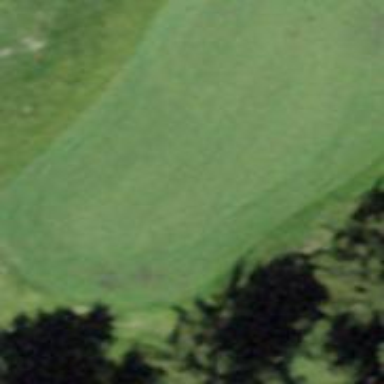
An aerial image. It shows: Picturesque green golfing area with grass land use.